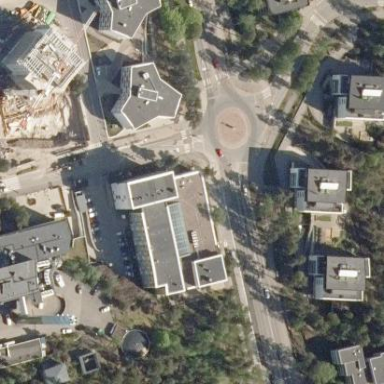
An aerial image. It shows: Hospital building with flat brown roof.